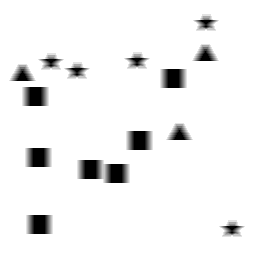
Squares: 7
Triangles: 3
Stars: 5
Total shapes: 15